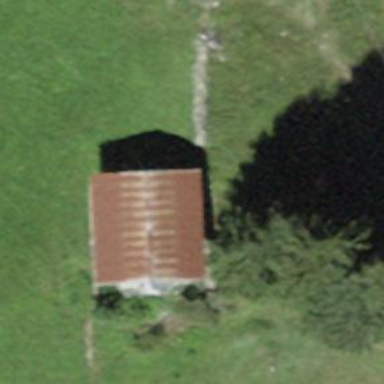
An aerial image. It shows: Shed.